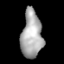
Tissue: lung
Cell type: Epithelial cells
Senescence score: 0.1832
Nuclear area (px): 962
Mean DAPI intensity: 170.72